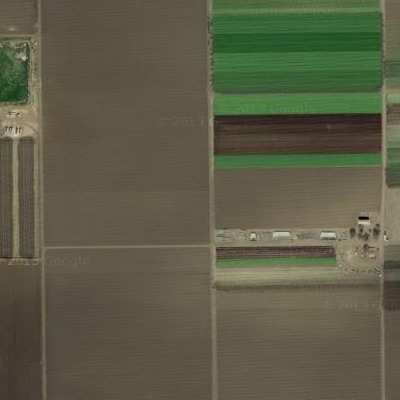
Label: Field